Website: home-depot
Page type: account-selection
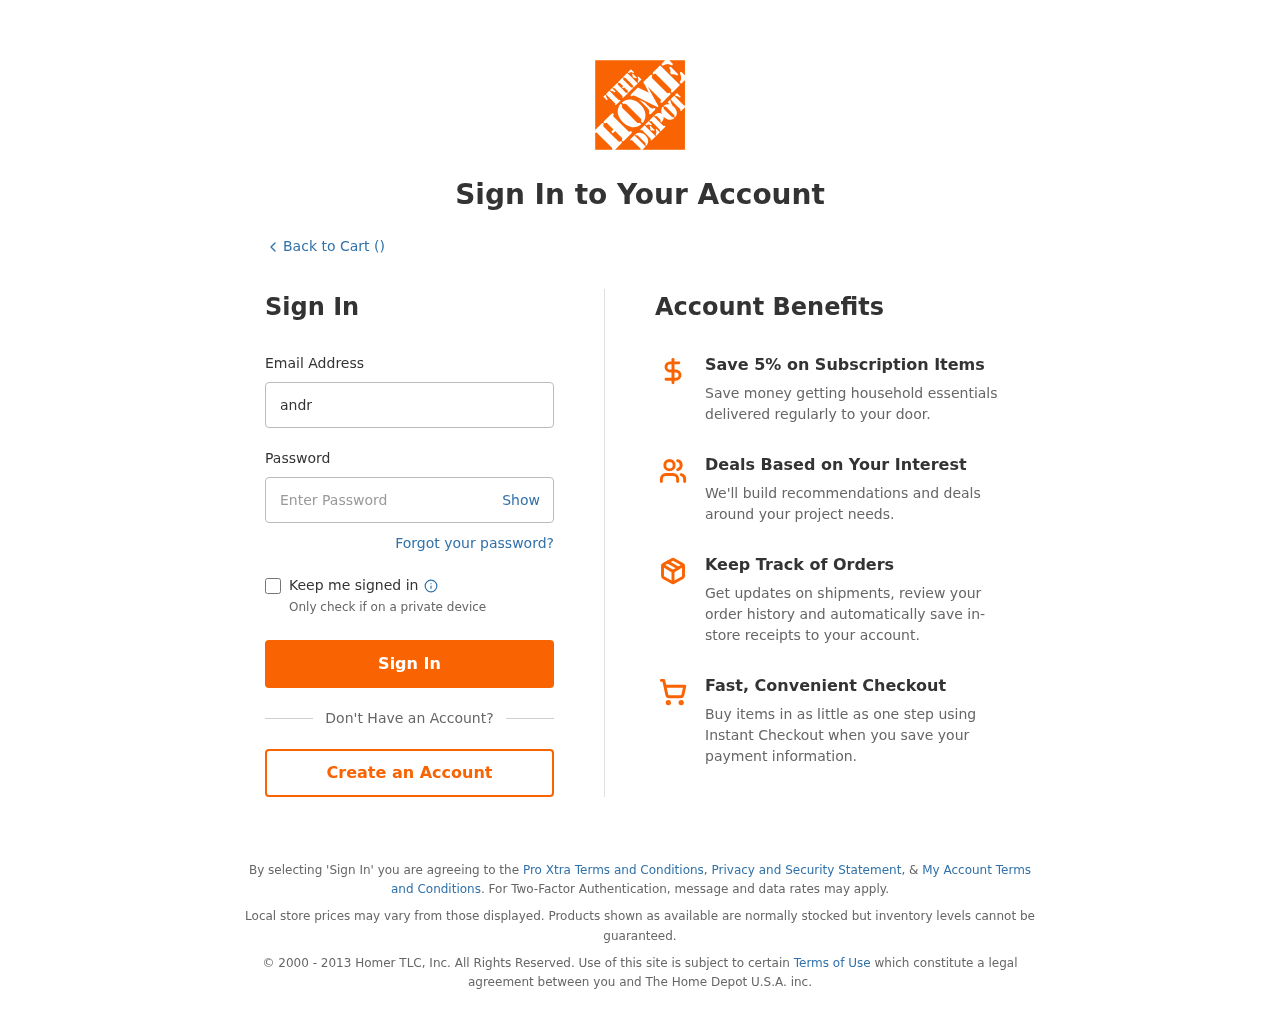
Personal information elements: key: PII_LOGIN_USERNAME
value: andre_whitney